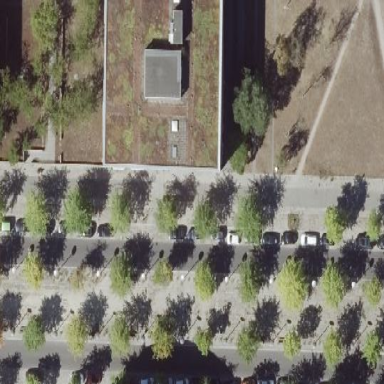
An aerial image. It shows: Residential building with flat silver roof.